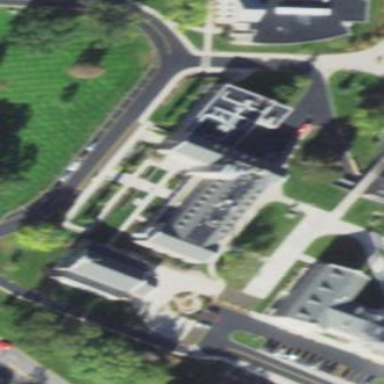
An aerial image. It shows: College building.